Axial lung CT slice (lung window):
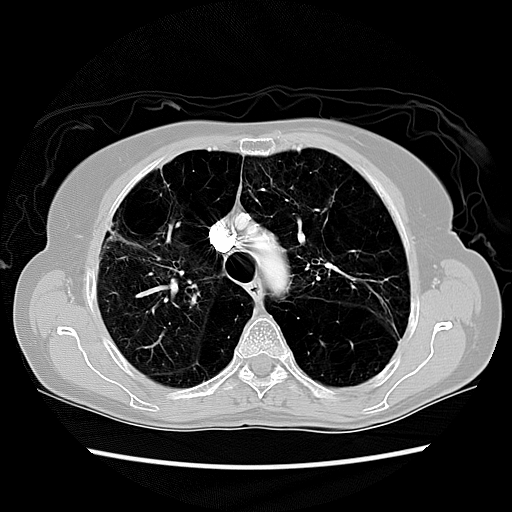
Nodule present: no